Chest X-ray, PA view. Patient: 11 years old, sex M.
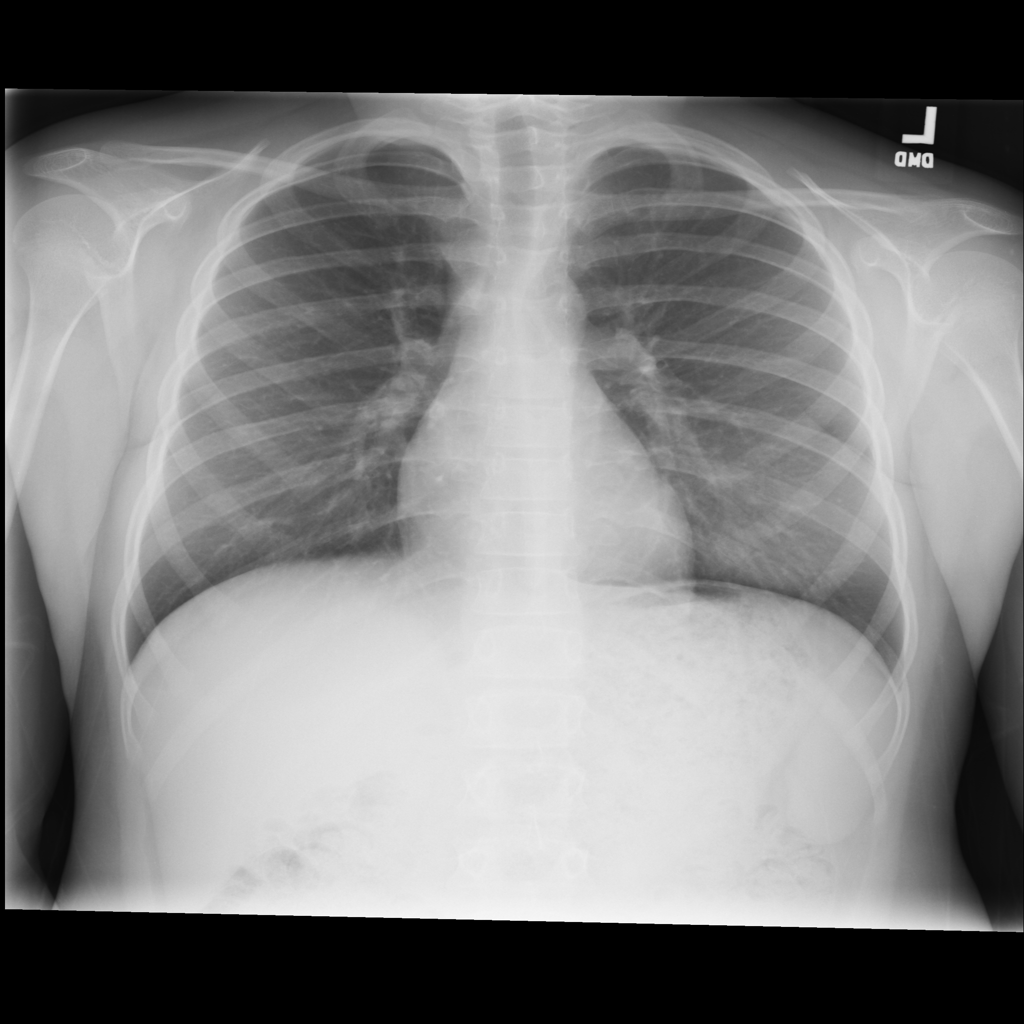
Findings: No Finding